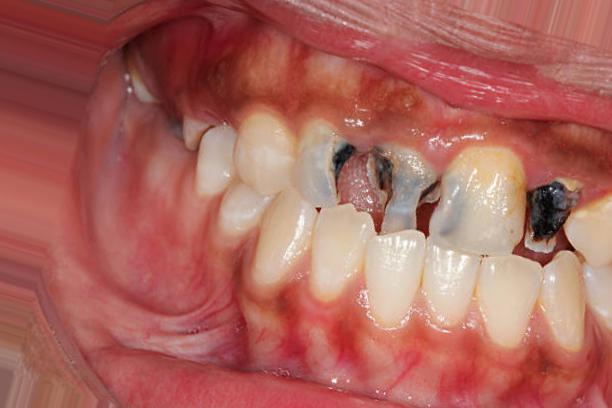
Condition: Caries